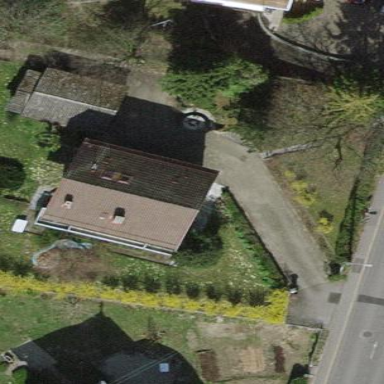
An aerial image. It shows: Detached building.